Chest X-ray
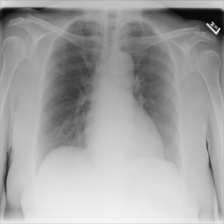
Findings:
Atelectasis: negative
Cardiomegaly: negative
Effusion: negative
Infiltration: negative
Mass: negative
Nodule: negative
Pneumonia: negative
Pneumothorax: negative
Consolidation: negative
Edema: negative
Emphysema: negative
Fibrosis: negative
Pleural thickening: negative
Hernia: negative